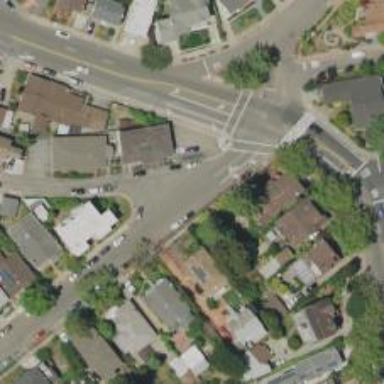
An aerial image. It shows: Residential road with separate asphalt sidewalk.